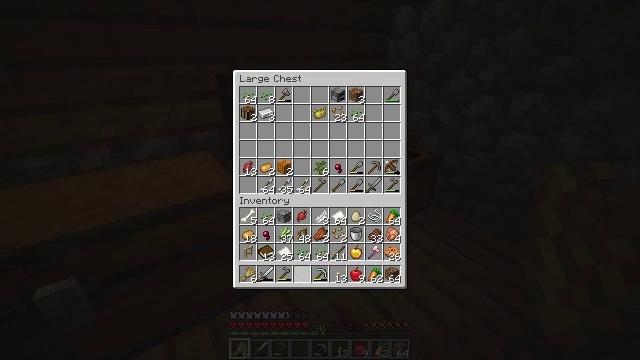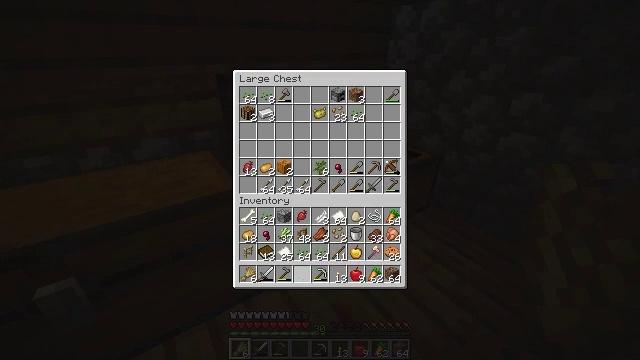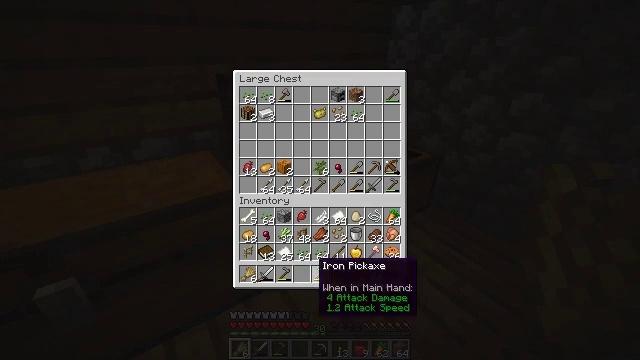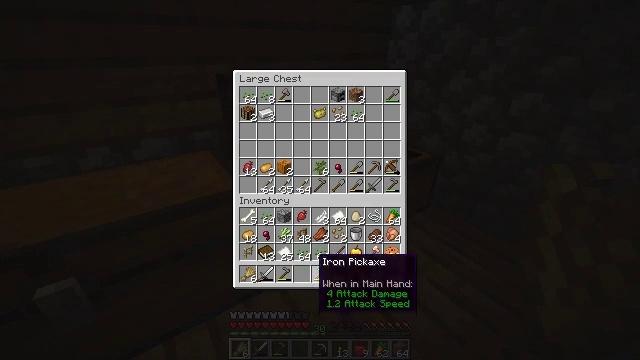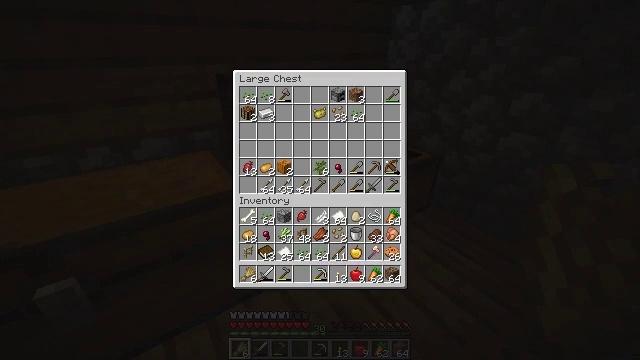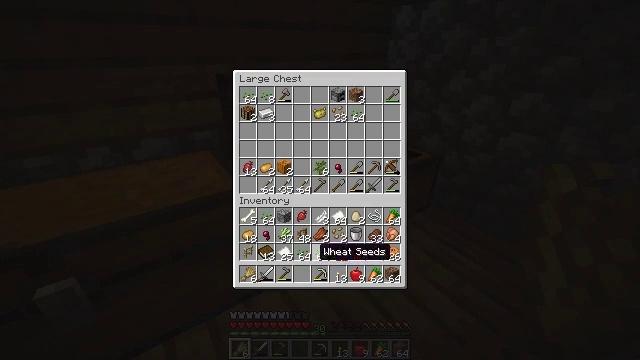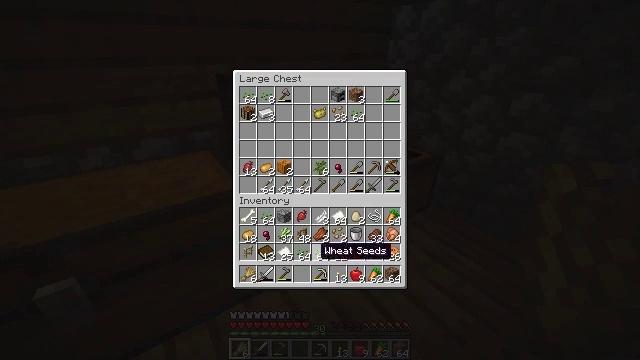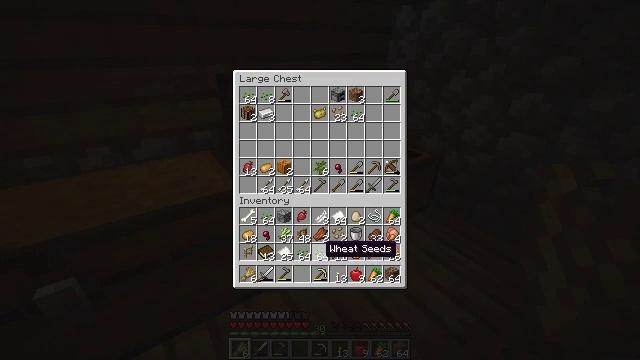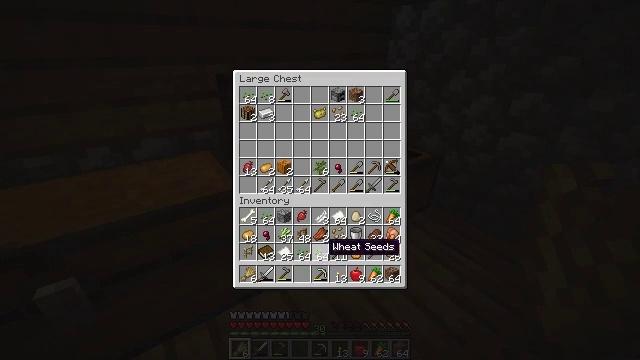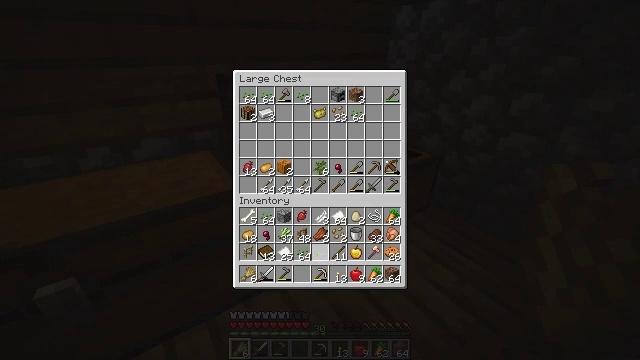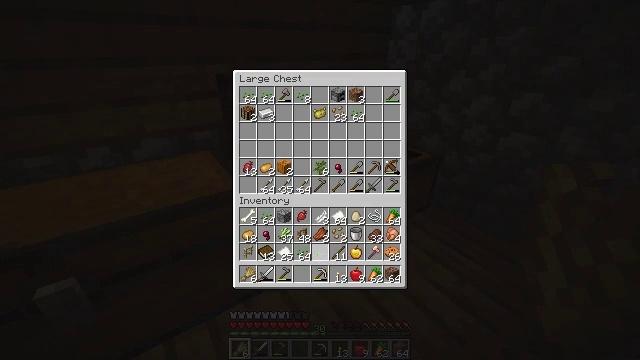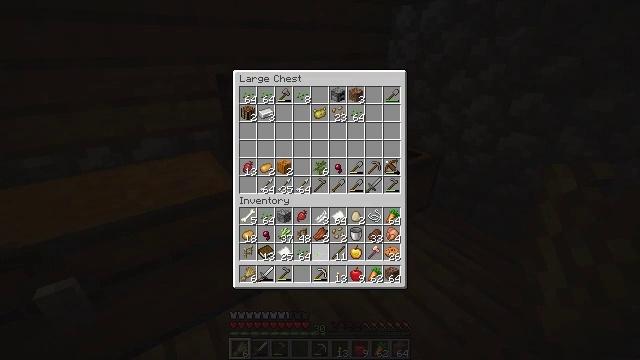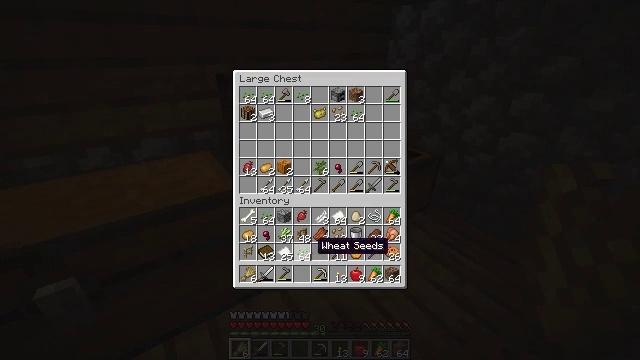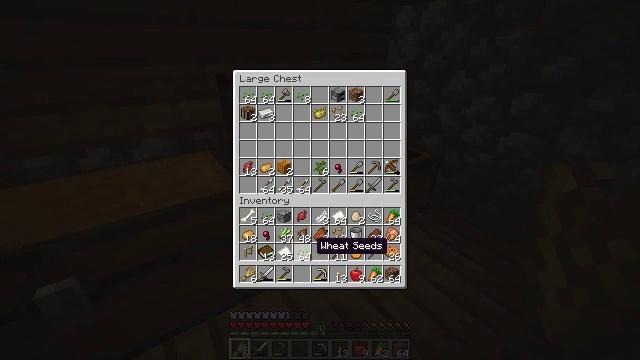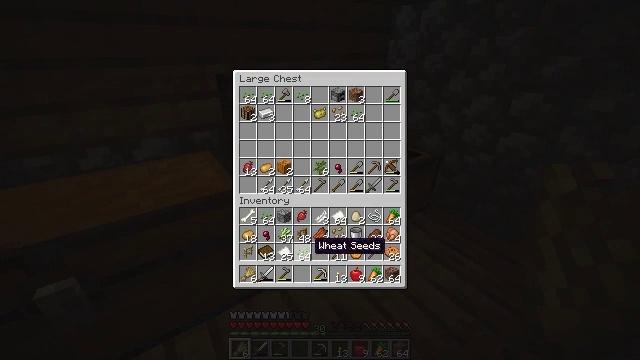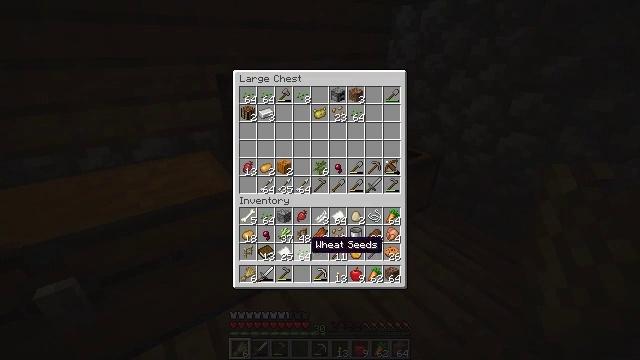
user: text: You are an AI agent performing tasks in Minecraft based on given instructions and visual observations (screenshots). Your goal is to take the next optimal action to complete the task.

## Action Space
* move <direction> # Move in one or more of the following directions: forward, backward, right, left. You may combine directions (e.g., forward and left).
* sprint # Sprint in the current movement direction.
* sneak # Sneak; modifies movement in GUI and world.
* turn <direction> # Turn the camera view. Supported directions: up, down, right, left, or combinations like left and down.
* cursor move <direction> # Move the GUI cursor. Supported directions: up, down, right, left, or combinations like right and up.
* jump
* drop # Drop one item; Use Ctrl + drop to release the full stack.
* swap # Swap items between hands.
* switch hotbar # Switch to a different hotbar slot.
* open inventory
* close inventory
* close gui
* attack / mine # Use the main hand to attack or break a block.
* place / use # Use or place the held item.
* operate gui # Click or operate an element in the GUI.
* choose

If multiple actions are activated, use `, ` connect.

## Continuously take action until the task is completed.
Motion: motion action
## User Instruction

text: Cut down the tree and harvest oak logs.
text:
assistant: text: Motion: sneak
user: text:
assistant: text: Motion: sneak
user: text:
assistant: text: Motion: sneak
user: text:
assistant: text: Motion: sneak
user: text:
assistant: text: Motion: sneak
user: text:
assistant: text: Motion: sneak
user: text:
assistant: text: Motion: sneak
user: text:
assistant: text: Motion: sneak
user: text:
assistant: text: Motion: sneak, operate gui
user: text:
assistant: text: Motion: sneak, operate gui
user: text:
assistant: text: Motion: sneak
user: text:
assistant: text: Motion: sneak
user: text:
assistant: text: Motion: sneak
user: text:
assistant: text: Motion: sneak
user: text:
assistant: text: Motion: sneak
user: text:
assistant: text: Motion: sneak, operate gui
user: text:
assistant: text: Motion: sneak, operate gui
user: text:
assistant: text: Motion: sneak
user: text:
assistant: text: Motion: sneak, cursor move left
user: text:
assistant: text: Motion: sneak, cursor move left and up
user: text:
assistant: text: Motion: sneak
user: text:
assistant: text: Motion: sneak
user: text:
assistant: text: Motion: sneak, operate gui
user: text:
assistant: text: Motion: sneak, operate gui
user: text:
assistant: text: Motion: sneak
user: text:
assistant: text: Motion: sneak
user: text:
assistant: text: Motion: sneak
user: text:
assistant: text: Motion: sneak
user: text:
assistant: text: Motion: sneak
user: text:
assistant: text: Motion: sneak